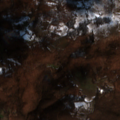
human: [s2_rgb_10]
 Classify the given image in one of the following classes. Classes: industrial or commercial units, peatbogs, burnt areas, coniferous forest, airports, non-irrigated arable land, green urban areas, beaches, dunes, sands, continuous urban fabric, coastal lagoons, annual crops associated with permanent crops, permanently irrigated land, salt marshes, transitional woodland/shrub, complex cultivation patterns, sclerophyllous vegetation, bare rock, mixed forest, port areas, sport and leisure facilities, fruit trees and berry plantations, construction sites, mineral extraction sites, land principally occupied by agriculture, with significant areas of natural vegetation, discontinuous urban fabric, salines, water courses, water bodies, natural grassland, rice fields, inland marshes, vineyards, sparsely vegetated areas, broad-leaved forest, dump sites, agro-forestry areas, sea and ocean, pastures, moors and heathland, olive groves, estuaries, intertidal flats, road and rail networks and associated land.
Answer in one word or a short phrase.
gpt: complex cultivation patterns, land principally occupied by agriculture, with significant areas of natural vegetation, broad-leaved forest, natural grassland